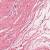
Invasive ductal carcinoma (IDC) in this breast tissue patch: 0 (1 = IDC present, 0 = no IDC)